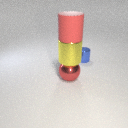
large red metal sphere in front of small blue metal cylinder